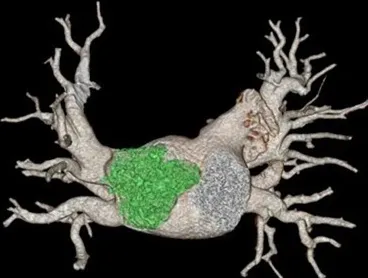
(B) CTA reconstruction to show the mass extending to the right upper pulmonary vein (RUPV).
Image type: radiology (ct)